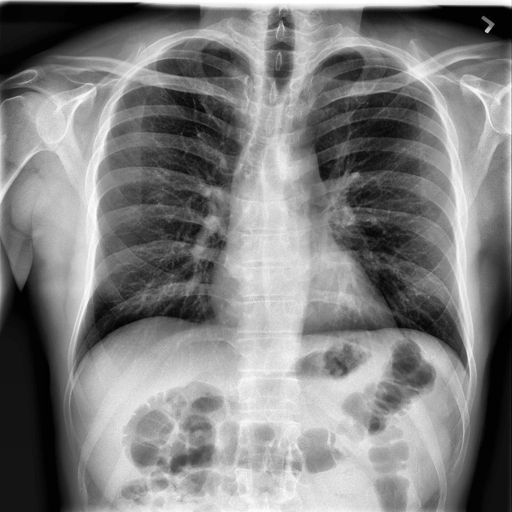
Finding: NORMAL